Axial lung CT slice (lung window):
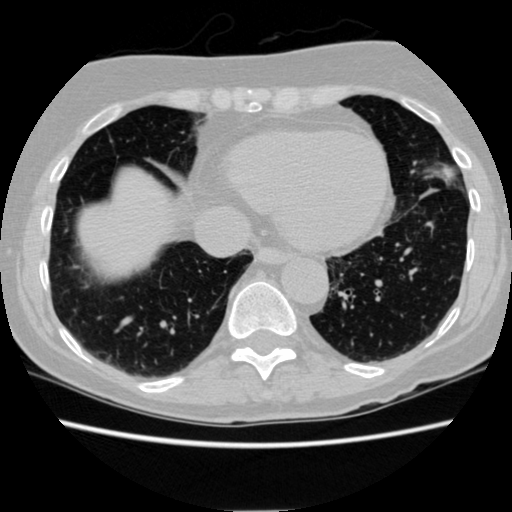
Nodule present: no